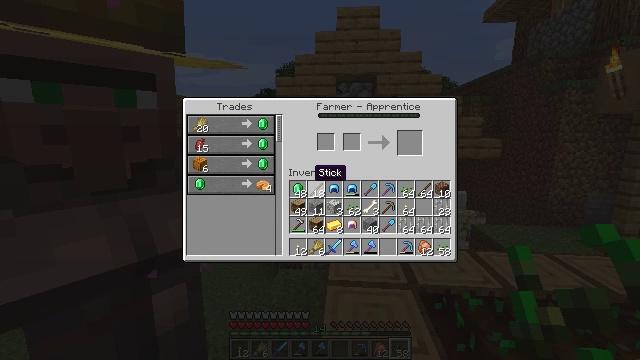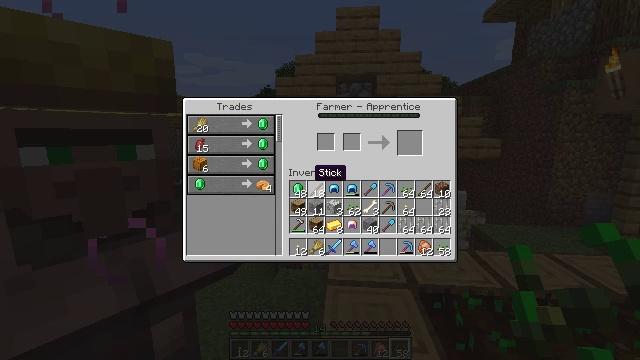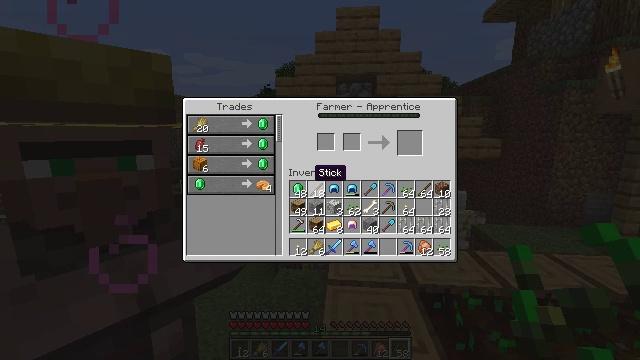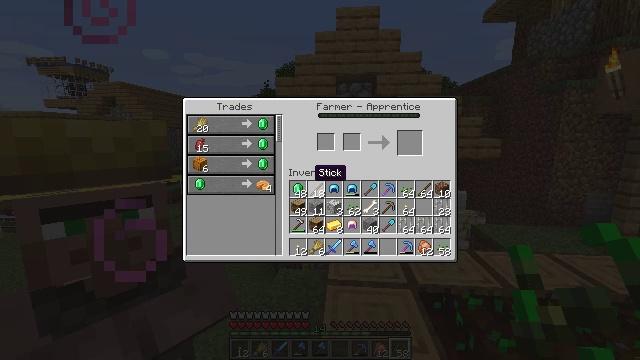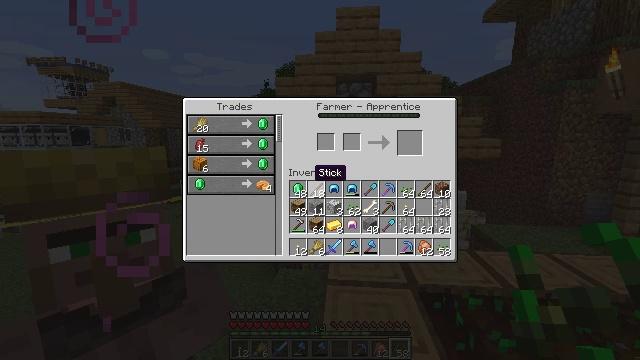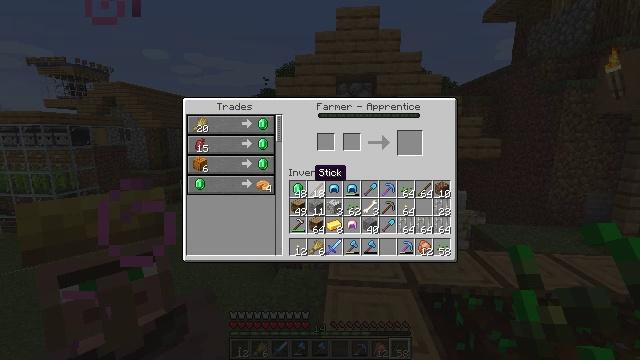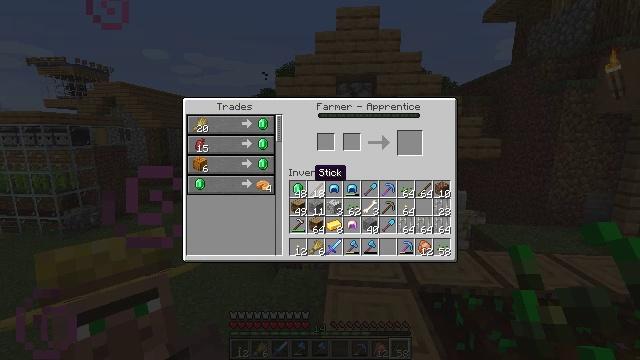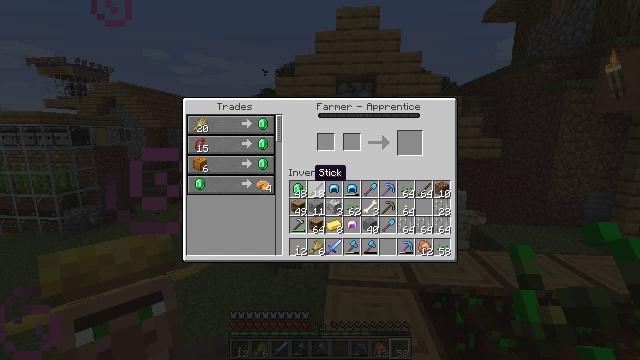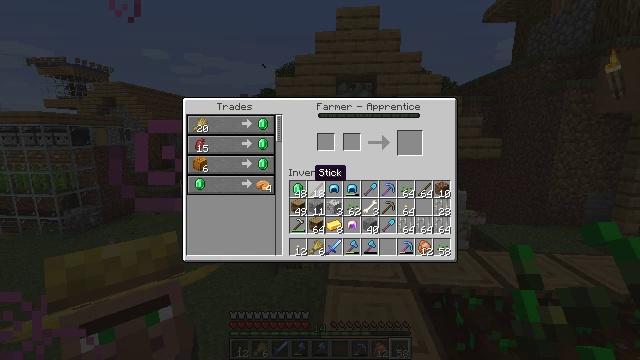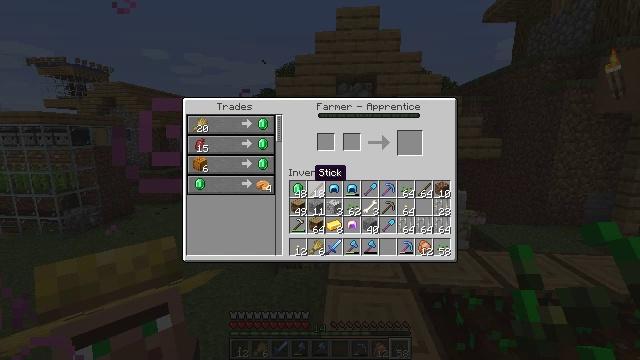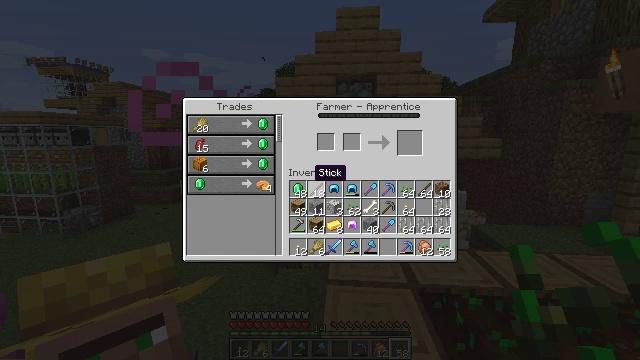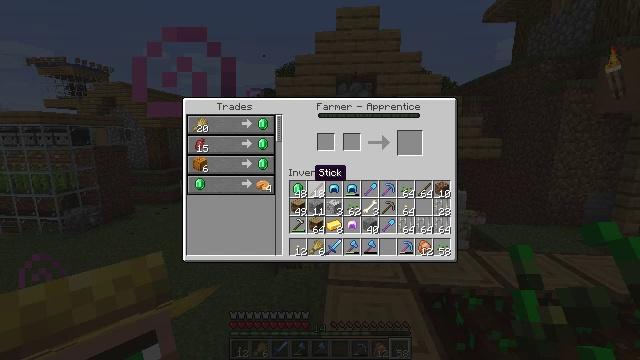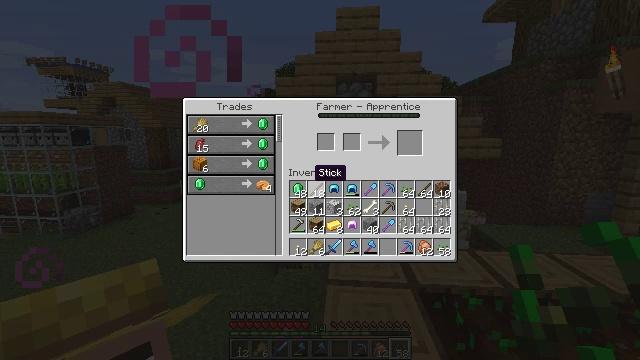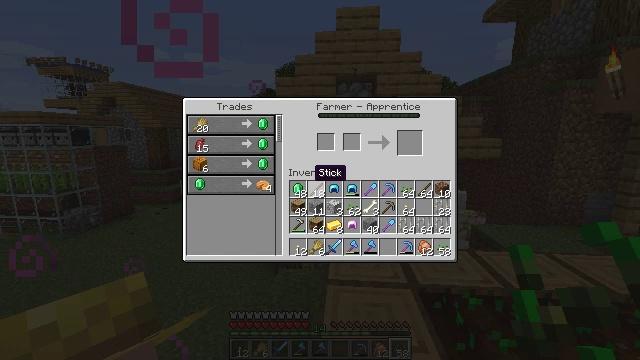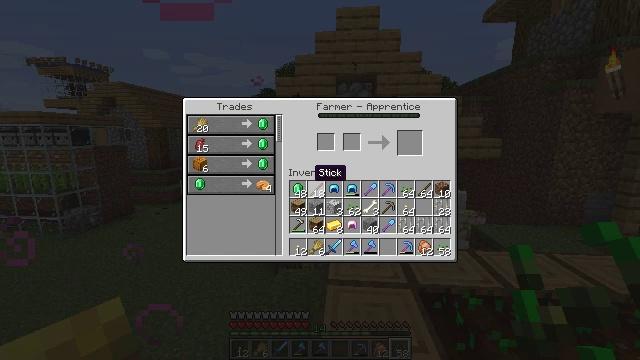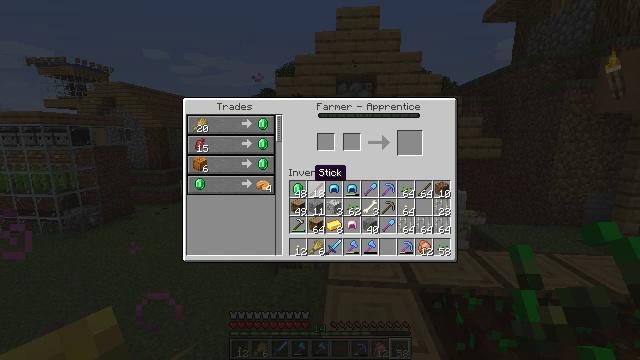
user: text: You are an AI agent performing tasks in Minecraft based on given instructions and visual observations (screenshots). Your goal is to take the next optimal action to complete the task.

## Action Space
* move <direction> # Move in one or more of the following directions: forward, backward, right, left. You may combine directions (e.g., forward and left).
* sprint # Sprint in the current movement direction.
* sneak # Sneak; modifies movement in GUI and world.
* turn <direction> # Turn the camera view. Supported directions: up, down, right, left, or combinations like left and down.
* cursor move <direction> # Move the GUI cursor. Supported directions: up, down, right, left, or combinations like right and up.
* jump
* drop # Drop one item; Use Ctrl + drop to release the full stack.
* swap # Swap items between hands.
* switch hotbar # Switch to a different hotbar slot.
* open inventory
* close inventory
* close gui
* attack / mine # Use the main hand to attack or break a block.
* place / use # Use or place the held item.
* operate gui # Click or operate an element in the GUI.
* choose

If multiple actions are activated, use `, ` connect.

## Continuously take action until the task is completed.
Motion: motion action
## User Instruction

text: Prepare a pumpkin pie at the crafting table.
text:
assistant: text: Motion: no_op
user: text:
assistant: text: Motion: no_op
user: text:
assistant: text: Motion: no_op
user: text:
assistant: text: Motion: no_op
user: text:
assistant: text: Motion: no_op
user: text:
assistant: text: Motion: no_op
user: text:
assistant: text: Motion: no_op
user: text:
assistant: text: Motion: no_op
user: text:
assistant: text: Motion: no_op
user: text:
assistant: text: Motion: no_op
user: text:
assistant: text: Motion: no_op
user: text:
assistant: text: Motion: no_op
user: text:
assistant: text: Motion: no_op
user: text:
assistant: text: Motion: no_op
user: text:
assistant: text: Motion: no_op
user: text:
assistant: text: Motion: no_op
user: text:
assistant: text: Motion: no_op
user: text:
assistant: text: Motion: sneak, cursor move left
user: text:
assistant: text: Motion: sneak, cursor move left
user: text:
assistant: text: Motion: sneak, cursor move left
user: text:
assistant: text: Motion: sneak
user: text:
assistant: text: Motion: sneak
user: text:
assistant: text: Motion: sneak
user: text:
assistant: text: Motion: sneak, cursor move left
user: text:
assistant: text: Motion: sneak
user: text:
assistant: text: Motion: sneak, operate gui
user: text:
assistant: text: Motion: sneak, operate gui
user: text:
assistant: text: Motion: sneak
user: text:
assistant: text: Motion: sneak
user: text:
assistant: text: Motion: sneak, cursor move right